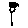
Label: flower